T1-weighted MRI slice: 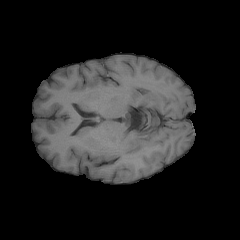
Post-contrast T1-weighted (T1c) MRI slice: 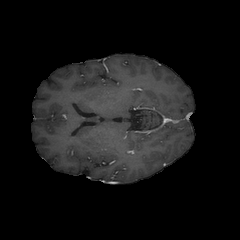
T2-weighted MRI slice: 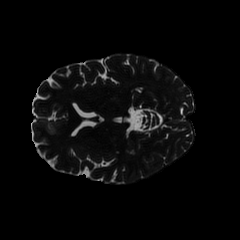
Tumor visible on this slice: yes